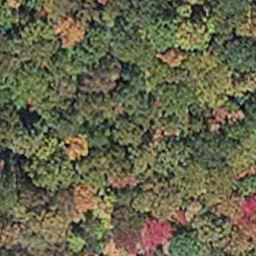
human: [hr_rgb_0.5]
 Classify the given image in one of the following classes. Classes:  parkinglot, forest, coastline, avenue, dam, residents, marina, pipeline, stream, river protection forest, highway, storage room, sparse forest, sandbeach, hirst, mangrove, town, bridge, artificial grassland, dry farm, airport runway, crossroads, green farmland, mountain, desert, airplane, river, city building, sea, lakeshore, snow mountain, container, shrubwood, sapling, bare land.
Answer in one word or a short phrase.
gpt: mangrove